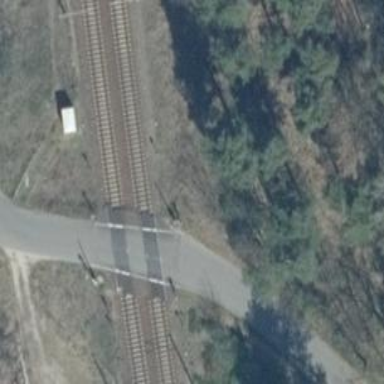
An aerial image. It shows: Railway signal.